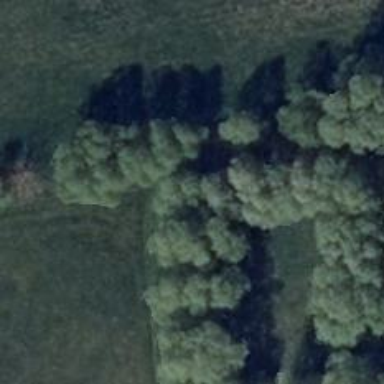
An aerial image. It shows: Row of trees in natural setting.